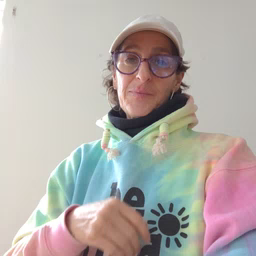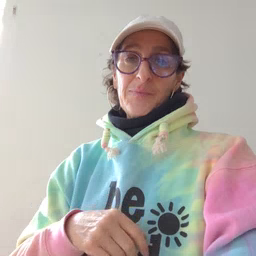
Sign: see